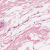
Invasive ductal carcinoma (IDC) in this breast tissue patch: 0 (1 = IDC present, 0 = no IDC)